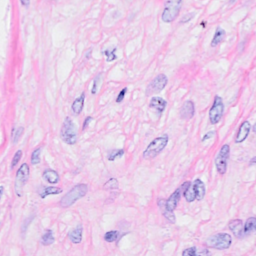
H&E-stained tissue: Breast